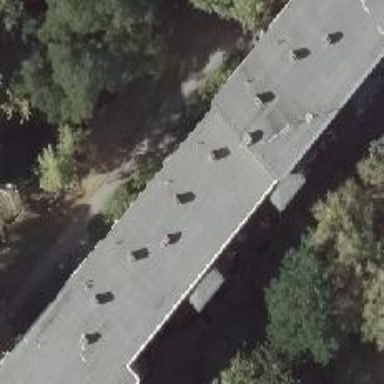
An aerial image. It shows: Residential building with flat roof.